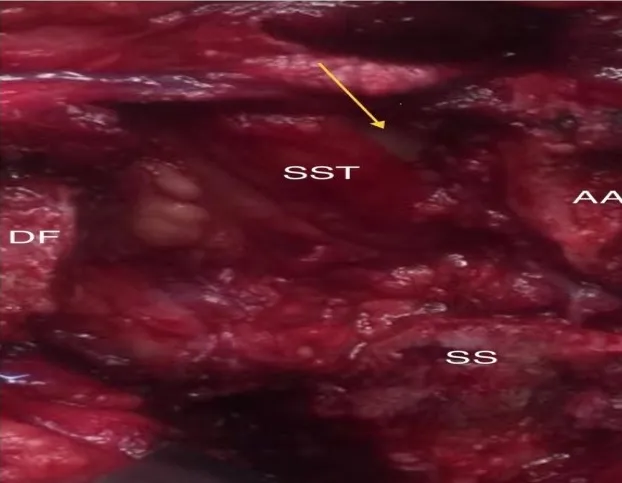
Intraoperative rotator cuff tear (yellow arrow). AA- anterior acromion; SS- spine of the scapula; DF- displaced fragment; SST- supraspinatus tendon.
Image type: medical_photograph (other_medical_photograph)